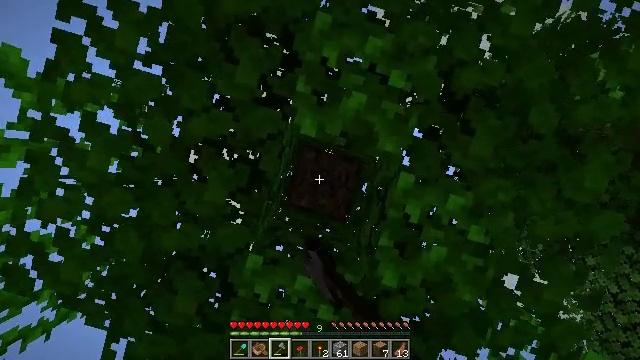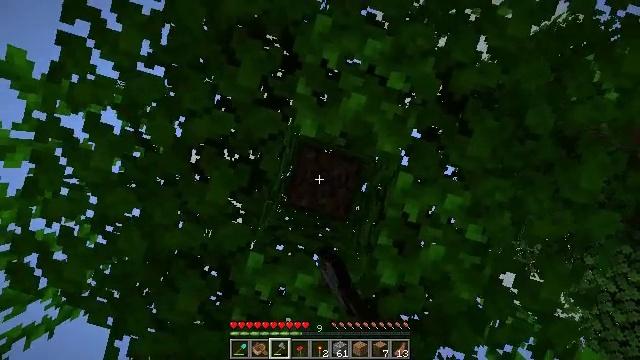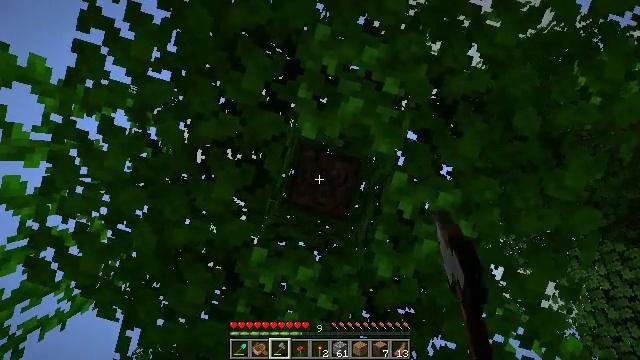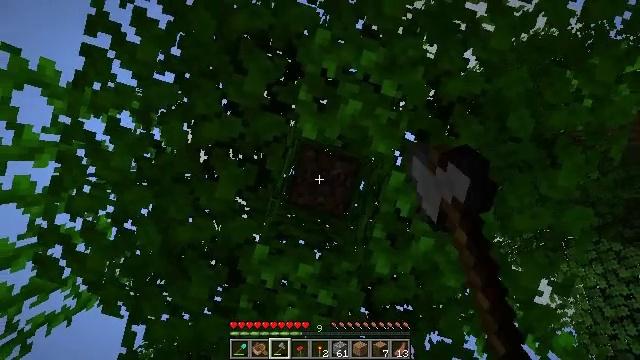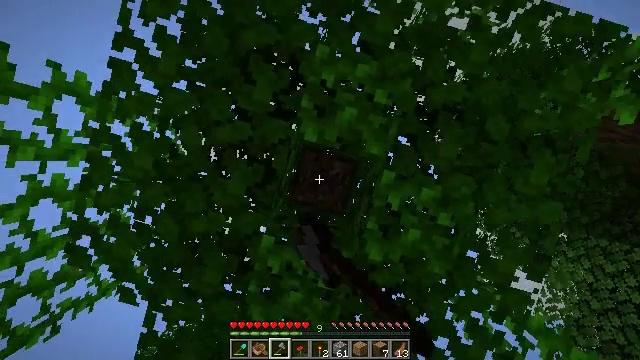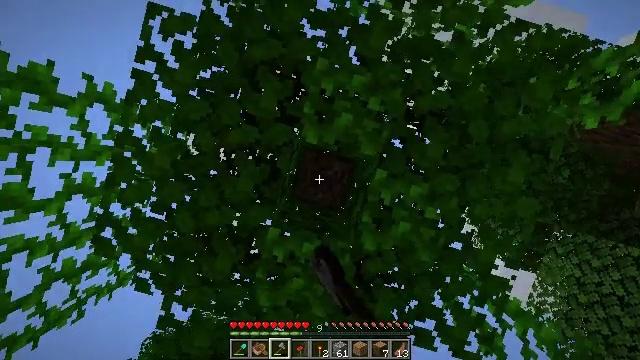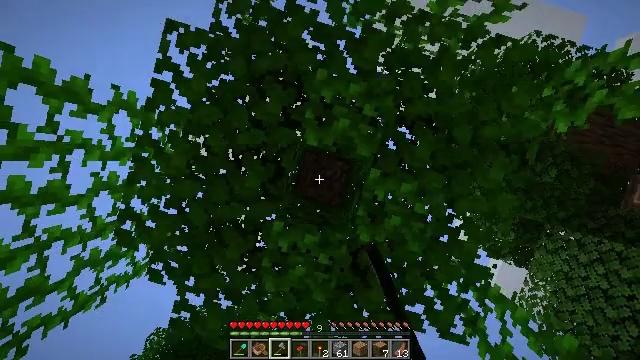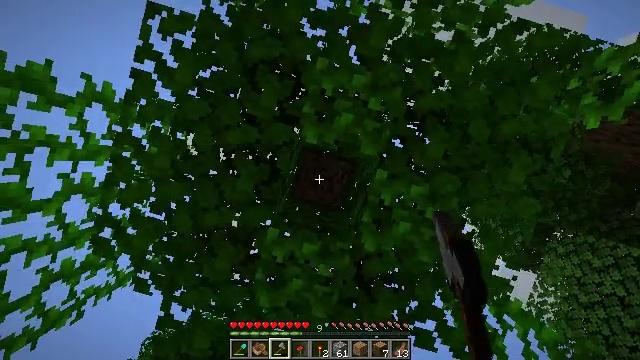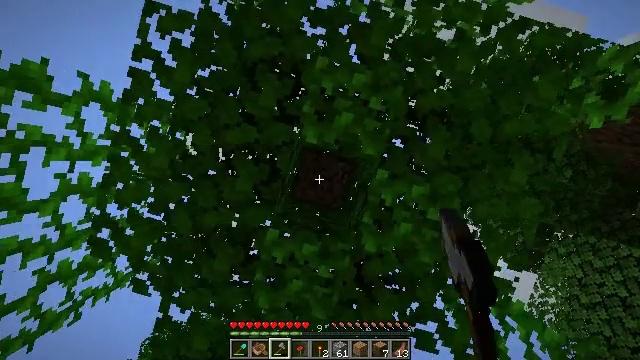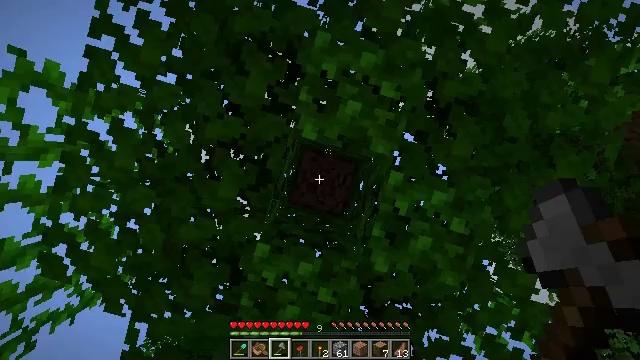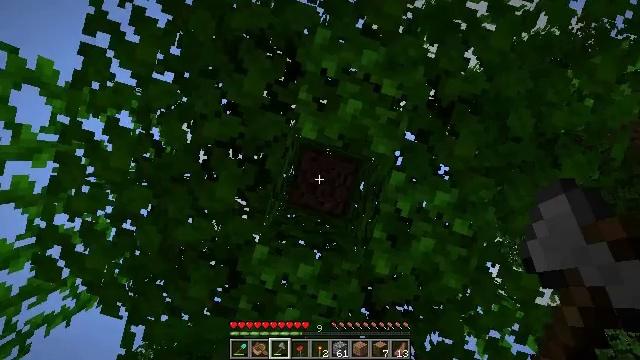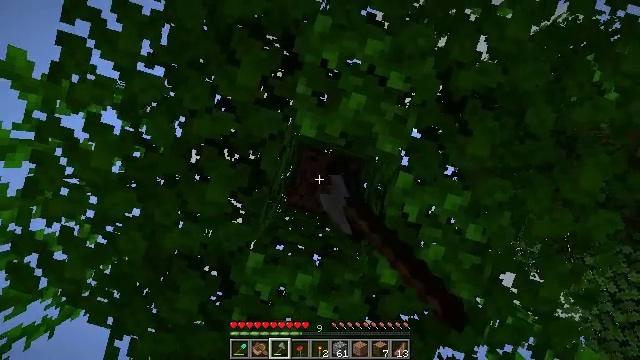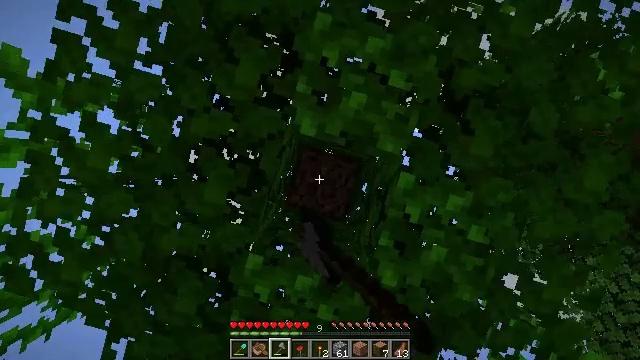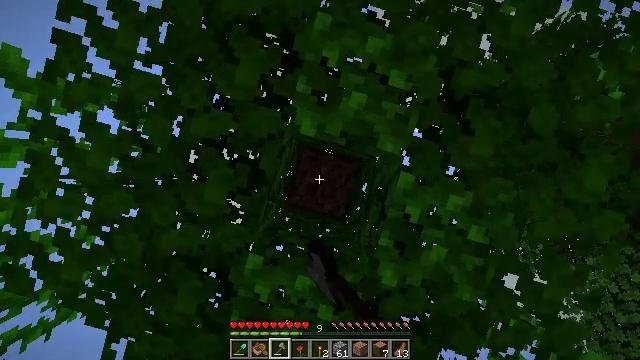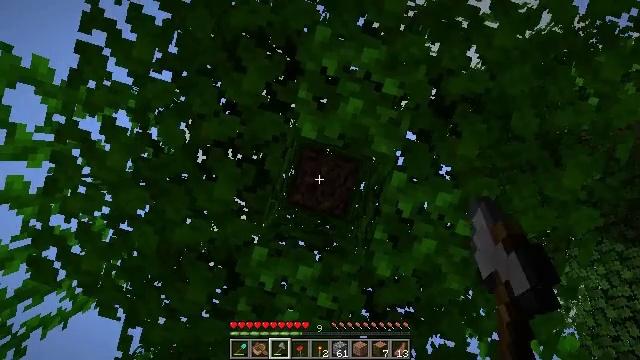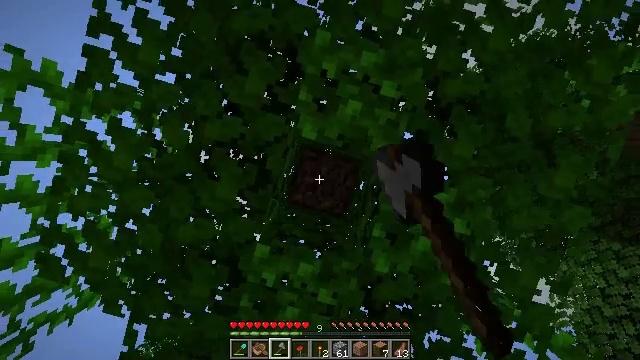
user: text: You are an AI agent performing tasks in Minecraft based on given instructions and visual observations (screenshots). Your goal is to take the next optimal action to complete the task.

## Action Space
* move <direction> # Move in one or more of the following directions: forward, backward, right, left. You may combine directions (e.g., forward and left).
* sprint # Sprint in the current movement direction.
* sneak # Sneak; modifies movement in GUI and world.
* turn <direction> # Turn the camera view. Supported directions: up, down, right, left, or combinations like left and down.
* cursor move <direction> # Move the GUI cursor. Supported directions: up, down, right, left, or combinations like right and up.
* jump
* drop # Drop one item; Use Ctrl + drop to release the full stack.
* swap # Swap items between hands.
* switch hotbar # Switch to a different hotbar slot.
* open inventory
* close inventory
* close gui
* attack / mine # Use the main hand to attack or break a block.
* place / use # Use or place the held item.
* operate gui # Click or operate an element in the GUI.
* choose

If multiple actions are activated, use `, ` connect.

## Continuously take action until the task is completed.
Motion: motion action
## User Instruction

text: Collect the jungle log for building.
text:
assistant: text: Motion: attack / mine, jump
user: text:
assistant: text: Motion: attack / mine, jump
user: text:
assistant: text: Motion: attack / mine, jump
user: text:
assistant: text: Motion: attack / mine, jump
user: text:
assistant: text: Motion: attack / mine, jump
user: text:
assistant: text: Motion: attack / mine, jump
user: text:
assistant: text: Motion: attack / mine, jump
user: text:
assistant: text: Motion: attack / mine, jump
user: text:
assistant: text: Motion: attack / mine, jump
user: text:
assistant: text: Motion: attack / mine, jump
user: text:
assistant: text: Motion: attack / mine, jump
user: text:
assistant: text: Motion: attack / mine, jump
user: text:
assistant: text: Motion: attack / mine, jump
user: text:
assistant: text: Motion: attack / mine, jump
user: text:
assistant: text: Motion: attack / mine, jump
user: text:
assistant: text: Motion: attack / mine, jump
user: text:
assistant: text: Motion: attack / mine, jump
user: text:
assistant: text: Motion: attack / mine, jump
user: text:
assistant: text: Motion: attack / mine, jump
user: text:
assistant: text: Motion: attack / mine, jump
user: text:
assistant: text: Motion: attack / mine, jump
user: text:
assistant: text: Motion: attack / mine, jump
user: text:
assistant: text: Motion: attack / mine, jump
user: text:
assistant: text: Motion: attack / mine, jump
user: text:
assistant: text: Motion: attack / mine, jump
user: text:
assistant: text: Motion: attack / mine, jump
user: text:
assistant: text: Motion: attack / mine, jump
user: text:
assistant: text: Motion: attack / mine, jump
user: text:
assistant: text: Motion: attack / mine, jump
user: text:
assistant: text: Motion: attack / mine, jump